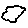
Label: cloud